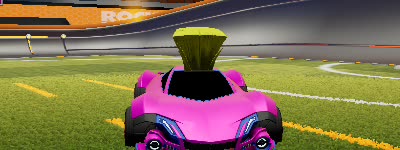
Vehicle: werewolf